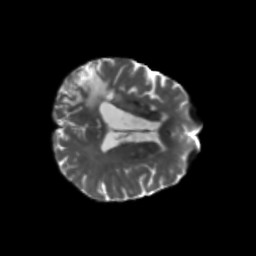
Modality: T2w
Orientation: axial
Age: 68
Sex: female
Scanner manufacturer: siemens
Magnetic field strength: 3 T
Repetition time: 5.47 s
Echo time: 0.0854 s